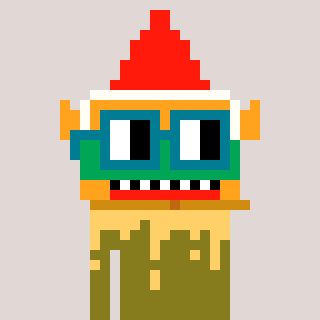
a pixel art character with square dark green glasses, a gnome-shaped head and a gunk-colored body on a warm background